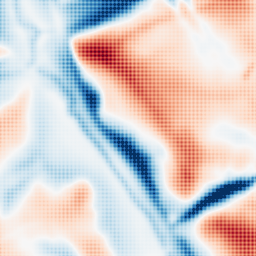
Category: multiscale
Decomposition family: dog
Decomposition parameters: sigma_low: 3
sigma_high: 20
Upsampling method: sinc_hamming
Upsampling parameters: scale: 4
kernel_size: 4
Upsampling scale: 4